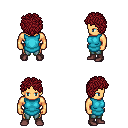
a pixel art fantasy rpg character, male body template, human, tanned skin, teal tunic, teal pants, brunette curly afro hairstyle, maroon shoes, four views (front, back, left, right), 2x2 character sprite sheet, small pixel art, hard edges, no anti-aliasing